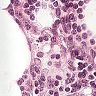
Metastatic tissue present: no